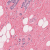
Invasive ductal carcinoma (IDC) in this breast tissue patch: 0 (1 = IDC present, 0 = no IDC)